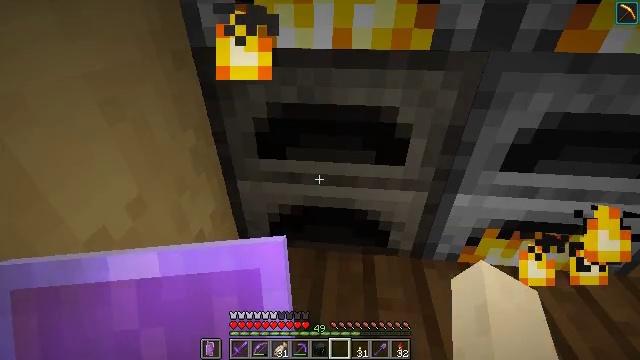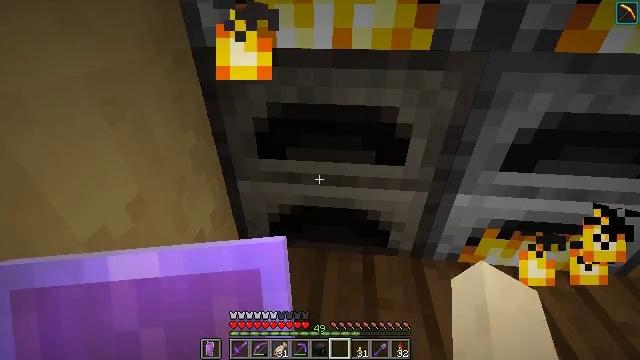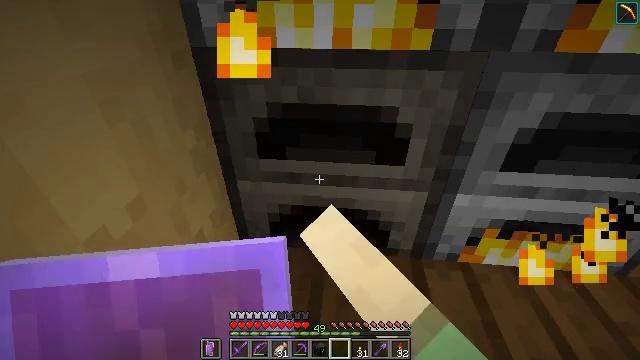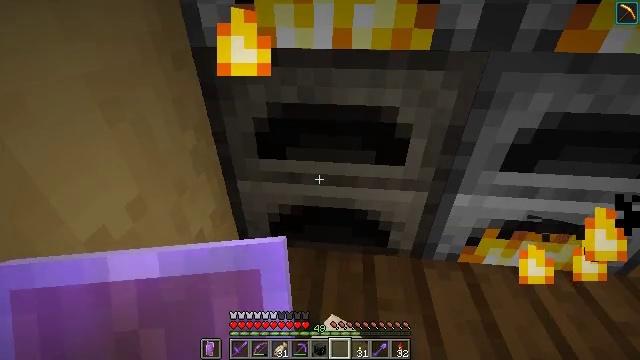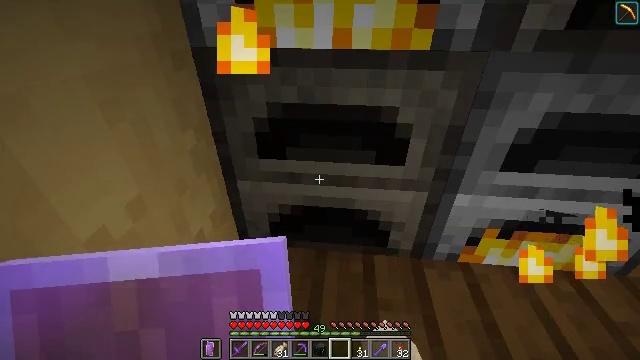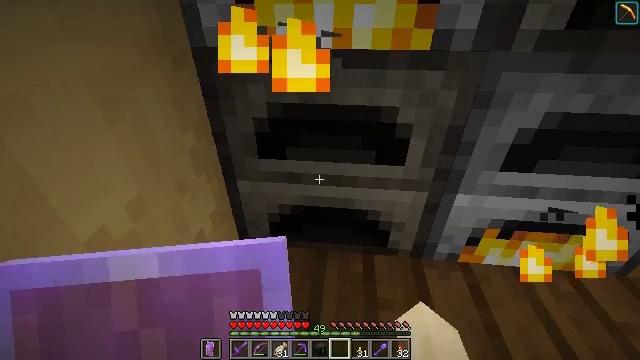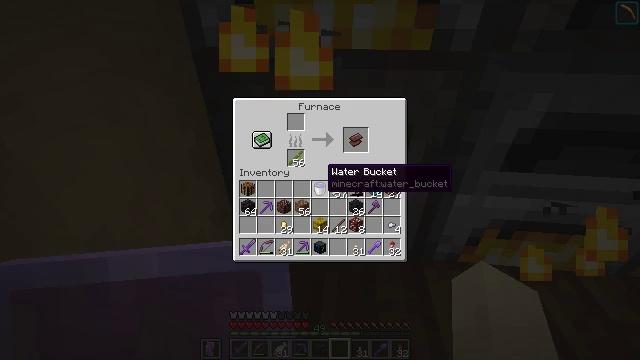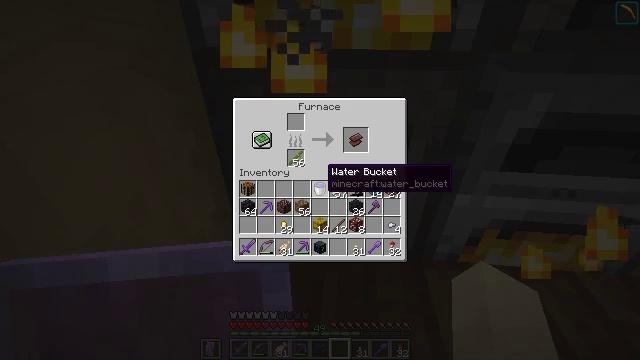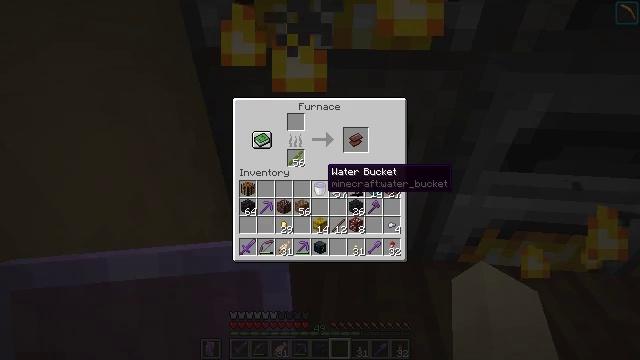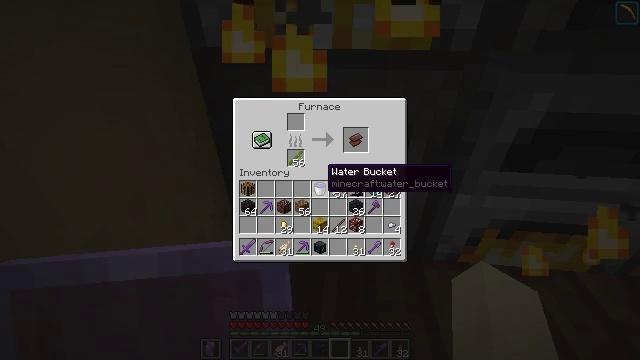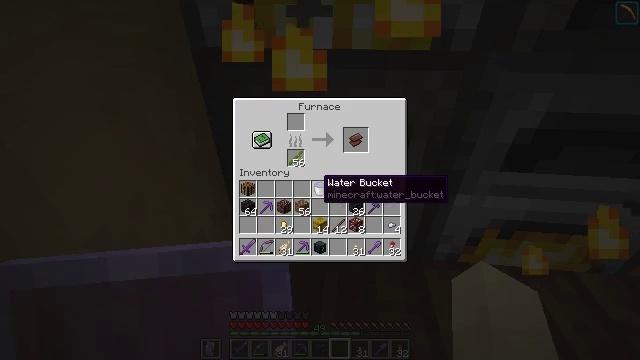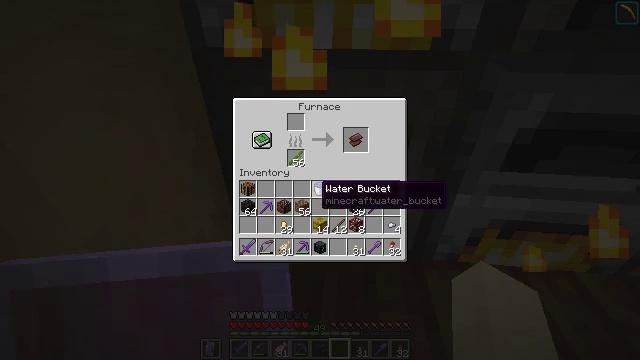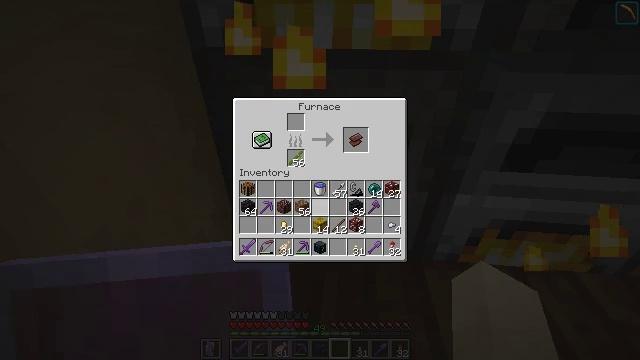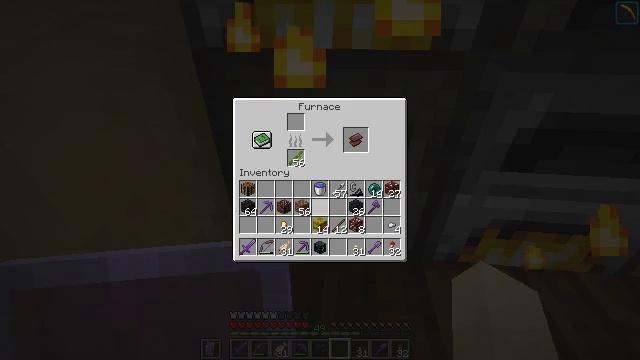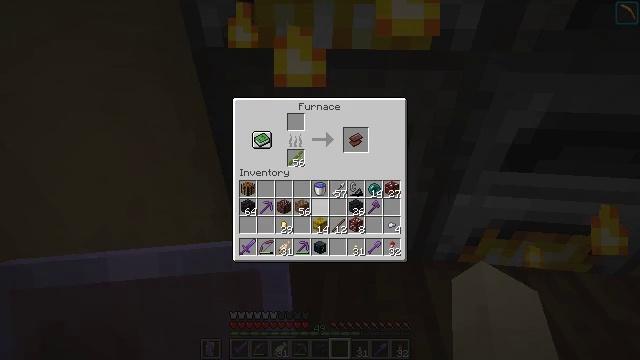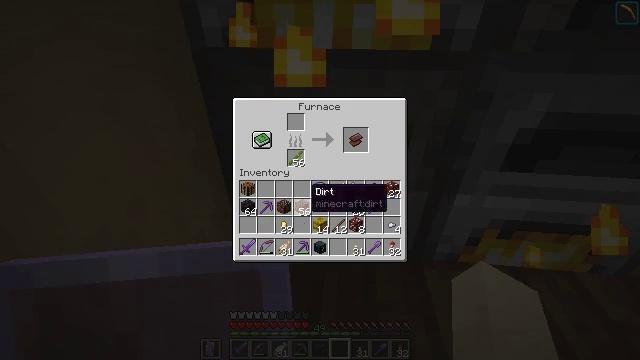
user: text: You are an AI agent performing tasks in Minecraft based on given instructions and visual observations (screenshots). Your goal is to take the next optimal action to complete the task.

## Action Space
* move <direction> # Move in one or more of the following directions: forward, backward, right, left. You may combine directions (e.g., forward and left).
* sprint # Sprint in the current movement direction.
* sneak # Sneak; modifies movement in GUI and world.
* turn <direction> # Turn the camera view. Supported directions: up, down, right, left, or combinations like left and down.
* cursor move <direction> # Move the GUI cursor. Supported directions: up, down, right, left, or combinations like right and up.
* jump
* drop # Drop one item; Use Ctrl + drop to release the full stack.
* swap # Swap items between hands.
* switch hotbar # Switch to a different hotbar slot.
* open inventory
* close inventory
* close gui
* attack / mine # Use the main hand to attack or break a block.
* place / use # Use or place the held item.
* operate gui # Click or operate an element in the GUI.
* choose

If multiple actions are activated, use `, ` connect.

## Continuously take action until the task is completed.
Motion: motion action
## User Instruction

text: Refine ancient debris to craft netherite scrap.
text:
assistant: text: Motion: use / place
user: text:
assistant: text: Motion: use / place
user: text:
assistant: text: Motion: use / place
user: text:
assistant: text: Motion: no_op
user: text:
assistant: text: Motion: no_op
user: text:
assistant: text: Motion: open gui
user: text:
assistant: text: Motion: no_op
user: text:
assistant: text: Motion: no_op
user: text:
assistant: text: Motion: no_op
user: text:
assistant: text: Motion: cursor move down
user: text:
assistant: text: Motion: no_op
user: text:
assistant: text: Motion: no_op
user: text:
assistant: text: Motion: no_op
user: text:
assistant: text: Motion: sneak
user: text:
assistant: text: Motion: sneak, cursor move left
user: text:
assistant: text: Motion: sneak, cursor move left
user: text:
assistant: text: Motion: sneak
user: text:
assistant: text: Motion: sneak
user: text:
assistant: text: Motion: sneak
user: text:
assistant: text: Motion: sneak
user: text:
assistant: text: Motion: sneak
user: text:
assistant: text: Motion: sneak
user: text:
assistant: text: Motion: sneak, operate gui
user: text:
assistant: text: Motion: sneak, operate gui
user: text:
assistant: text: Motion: sneak, operate gui
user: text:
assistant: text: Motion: sneak
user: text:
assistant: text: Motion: sneak
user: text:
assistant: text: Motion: no_op
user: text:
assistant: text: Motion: no_op
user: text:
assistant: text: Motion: no_op